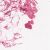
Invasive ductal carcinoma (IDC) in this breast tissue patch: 0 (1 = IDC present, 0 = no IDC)